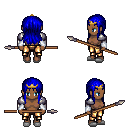
a pixel art fantasy rpg character, female body template, human, dark skin, steel arm armor, gold greaves, blue unkempt hairstyle, gold tiara, white cloth bracers, white slippers, spear, four views (front, back, left, right), 2x2 character sprite sheet, small pixel art, hard edges, no anti-aliasing